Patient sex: F
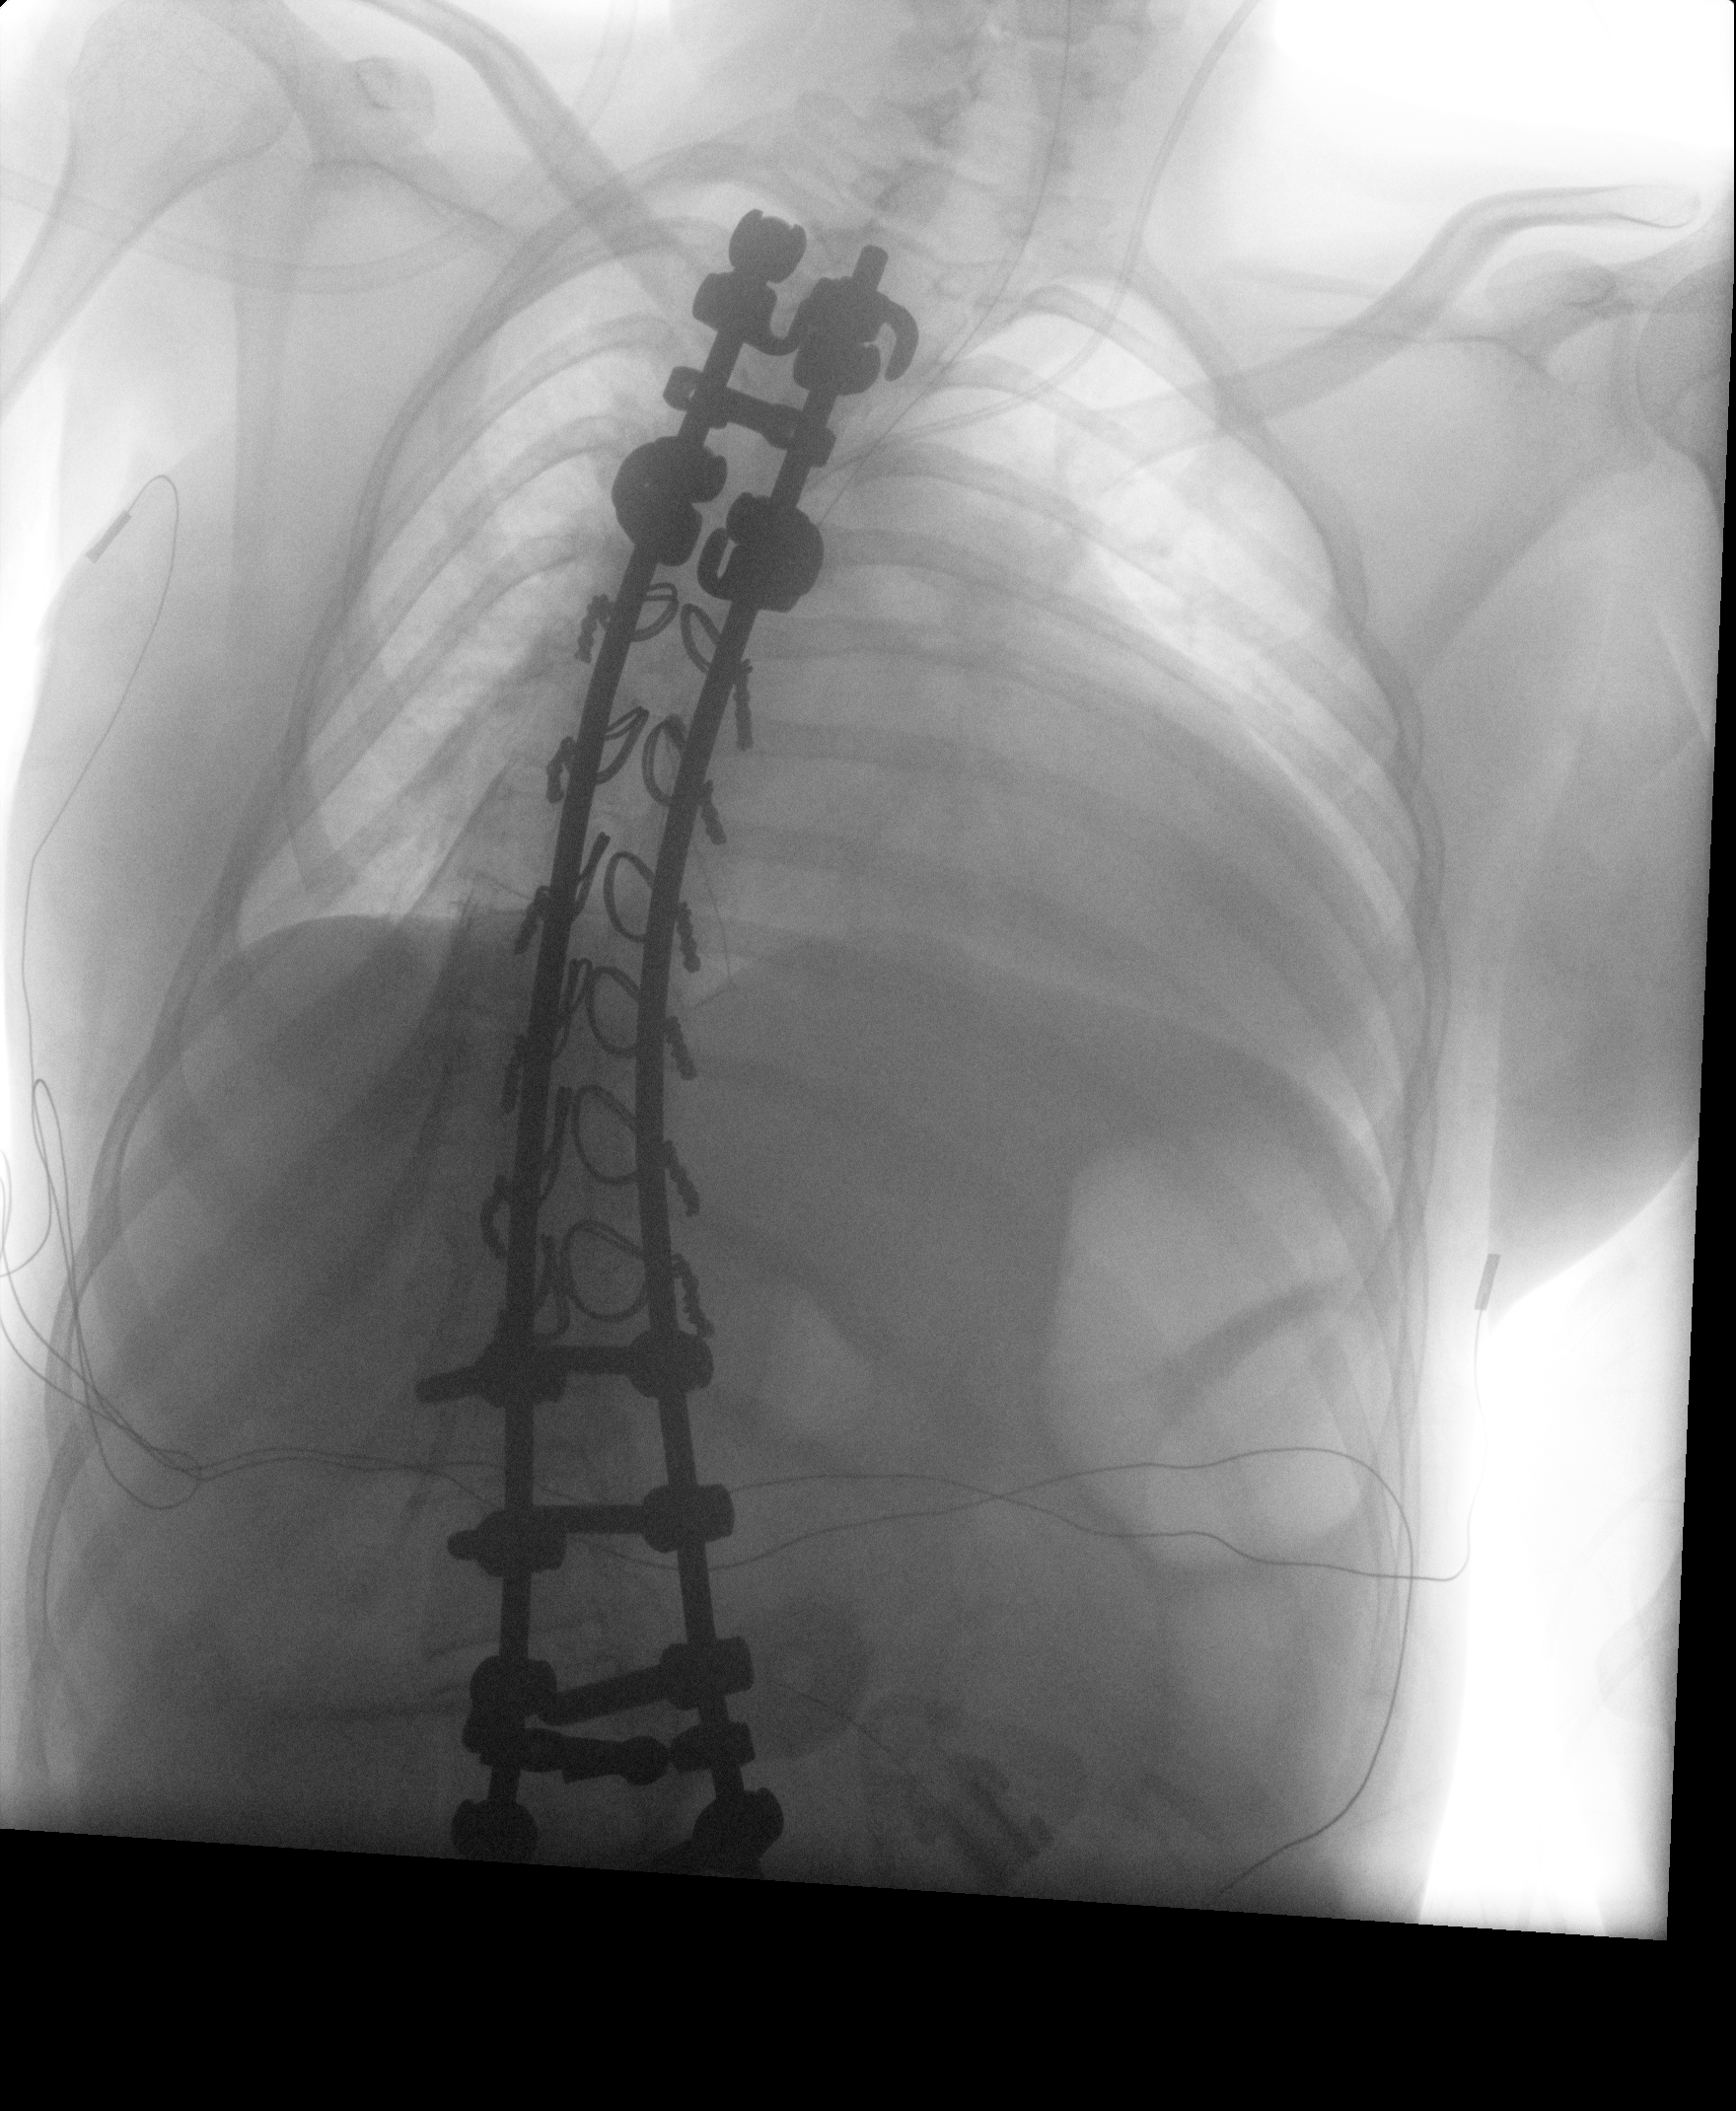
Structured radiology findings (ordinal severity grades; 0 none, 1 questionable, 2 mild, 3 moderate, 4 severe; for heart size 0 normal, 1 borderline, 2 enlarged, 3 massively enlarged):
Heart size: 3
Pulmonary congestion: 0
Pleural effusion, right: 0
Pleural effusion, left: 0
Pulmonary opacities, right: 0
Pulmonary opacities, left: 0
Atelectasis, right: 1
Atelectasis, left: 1